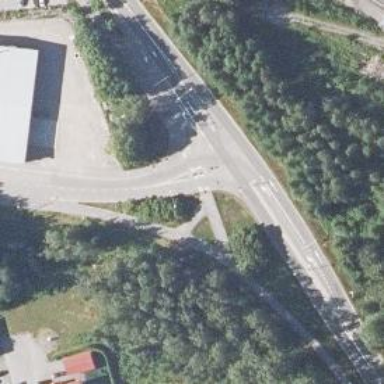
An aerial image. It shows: Uncontrolled road crossing.